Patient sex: M
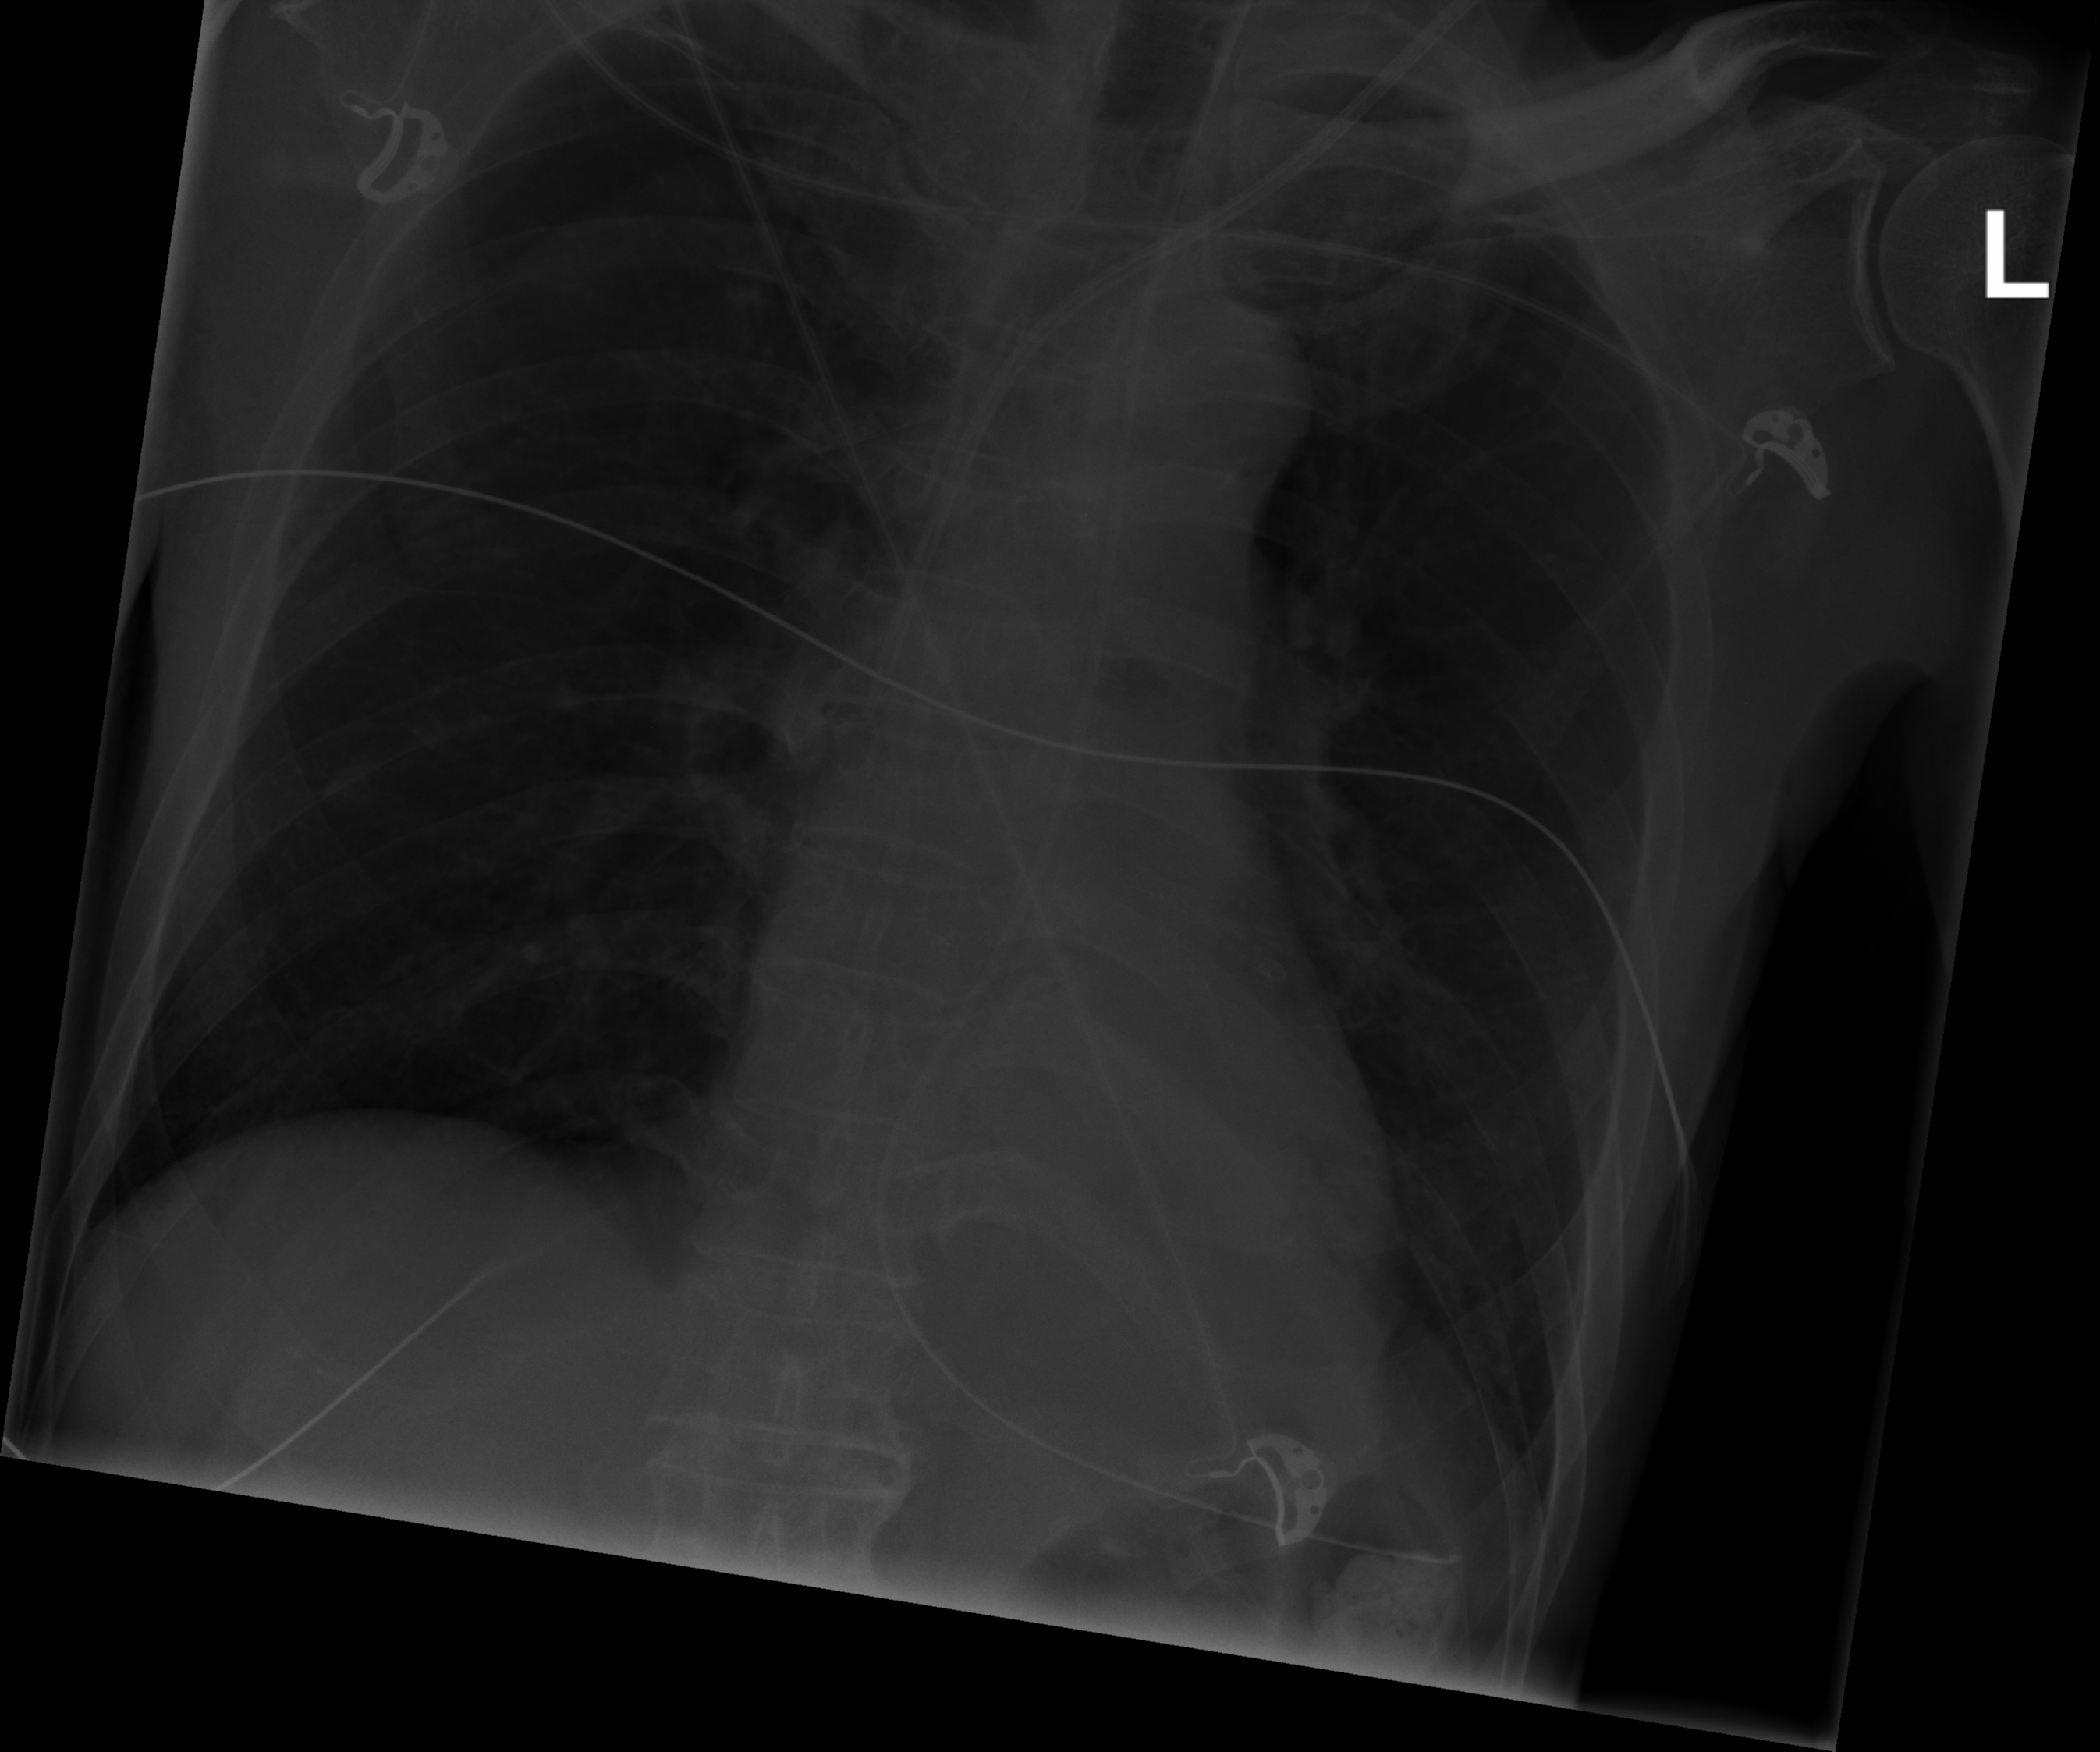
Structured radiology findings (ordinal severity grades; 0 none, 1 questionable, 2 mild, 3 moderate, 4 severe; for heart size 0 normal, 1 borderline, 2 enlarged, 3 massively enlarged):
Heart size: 0
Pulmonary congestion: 0
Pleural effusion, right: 0
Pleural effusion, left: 0
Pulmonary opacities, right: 0
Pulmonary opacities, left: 0
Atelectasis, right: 0
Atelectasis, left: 2